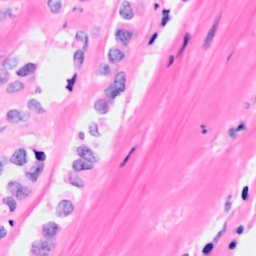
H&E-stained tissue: Breast